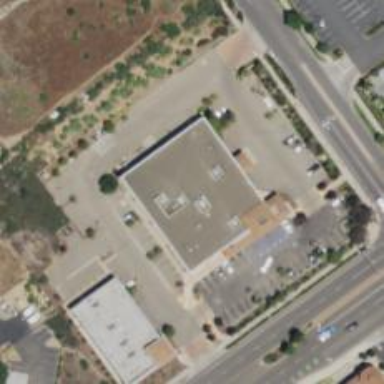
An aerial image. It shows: Pharmacy providing healthcare services.